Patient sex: M
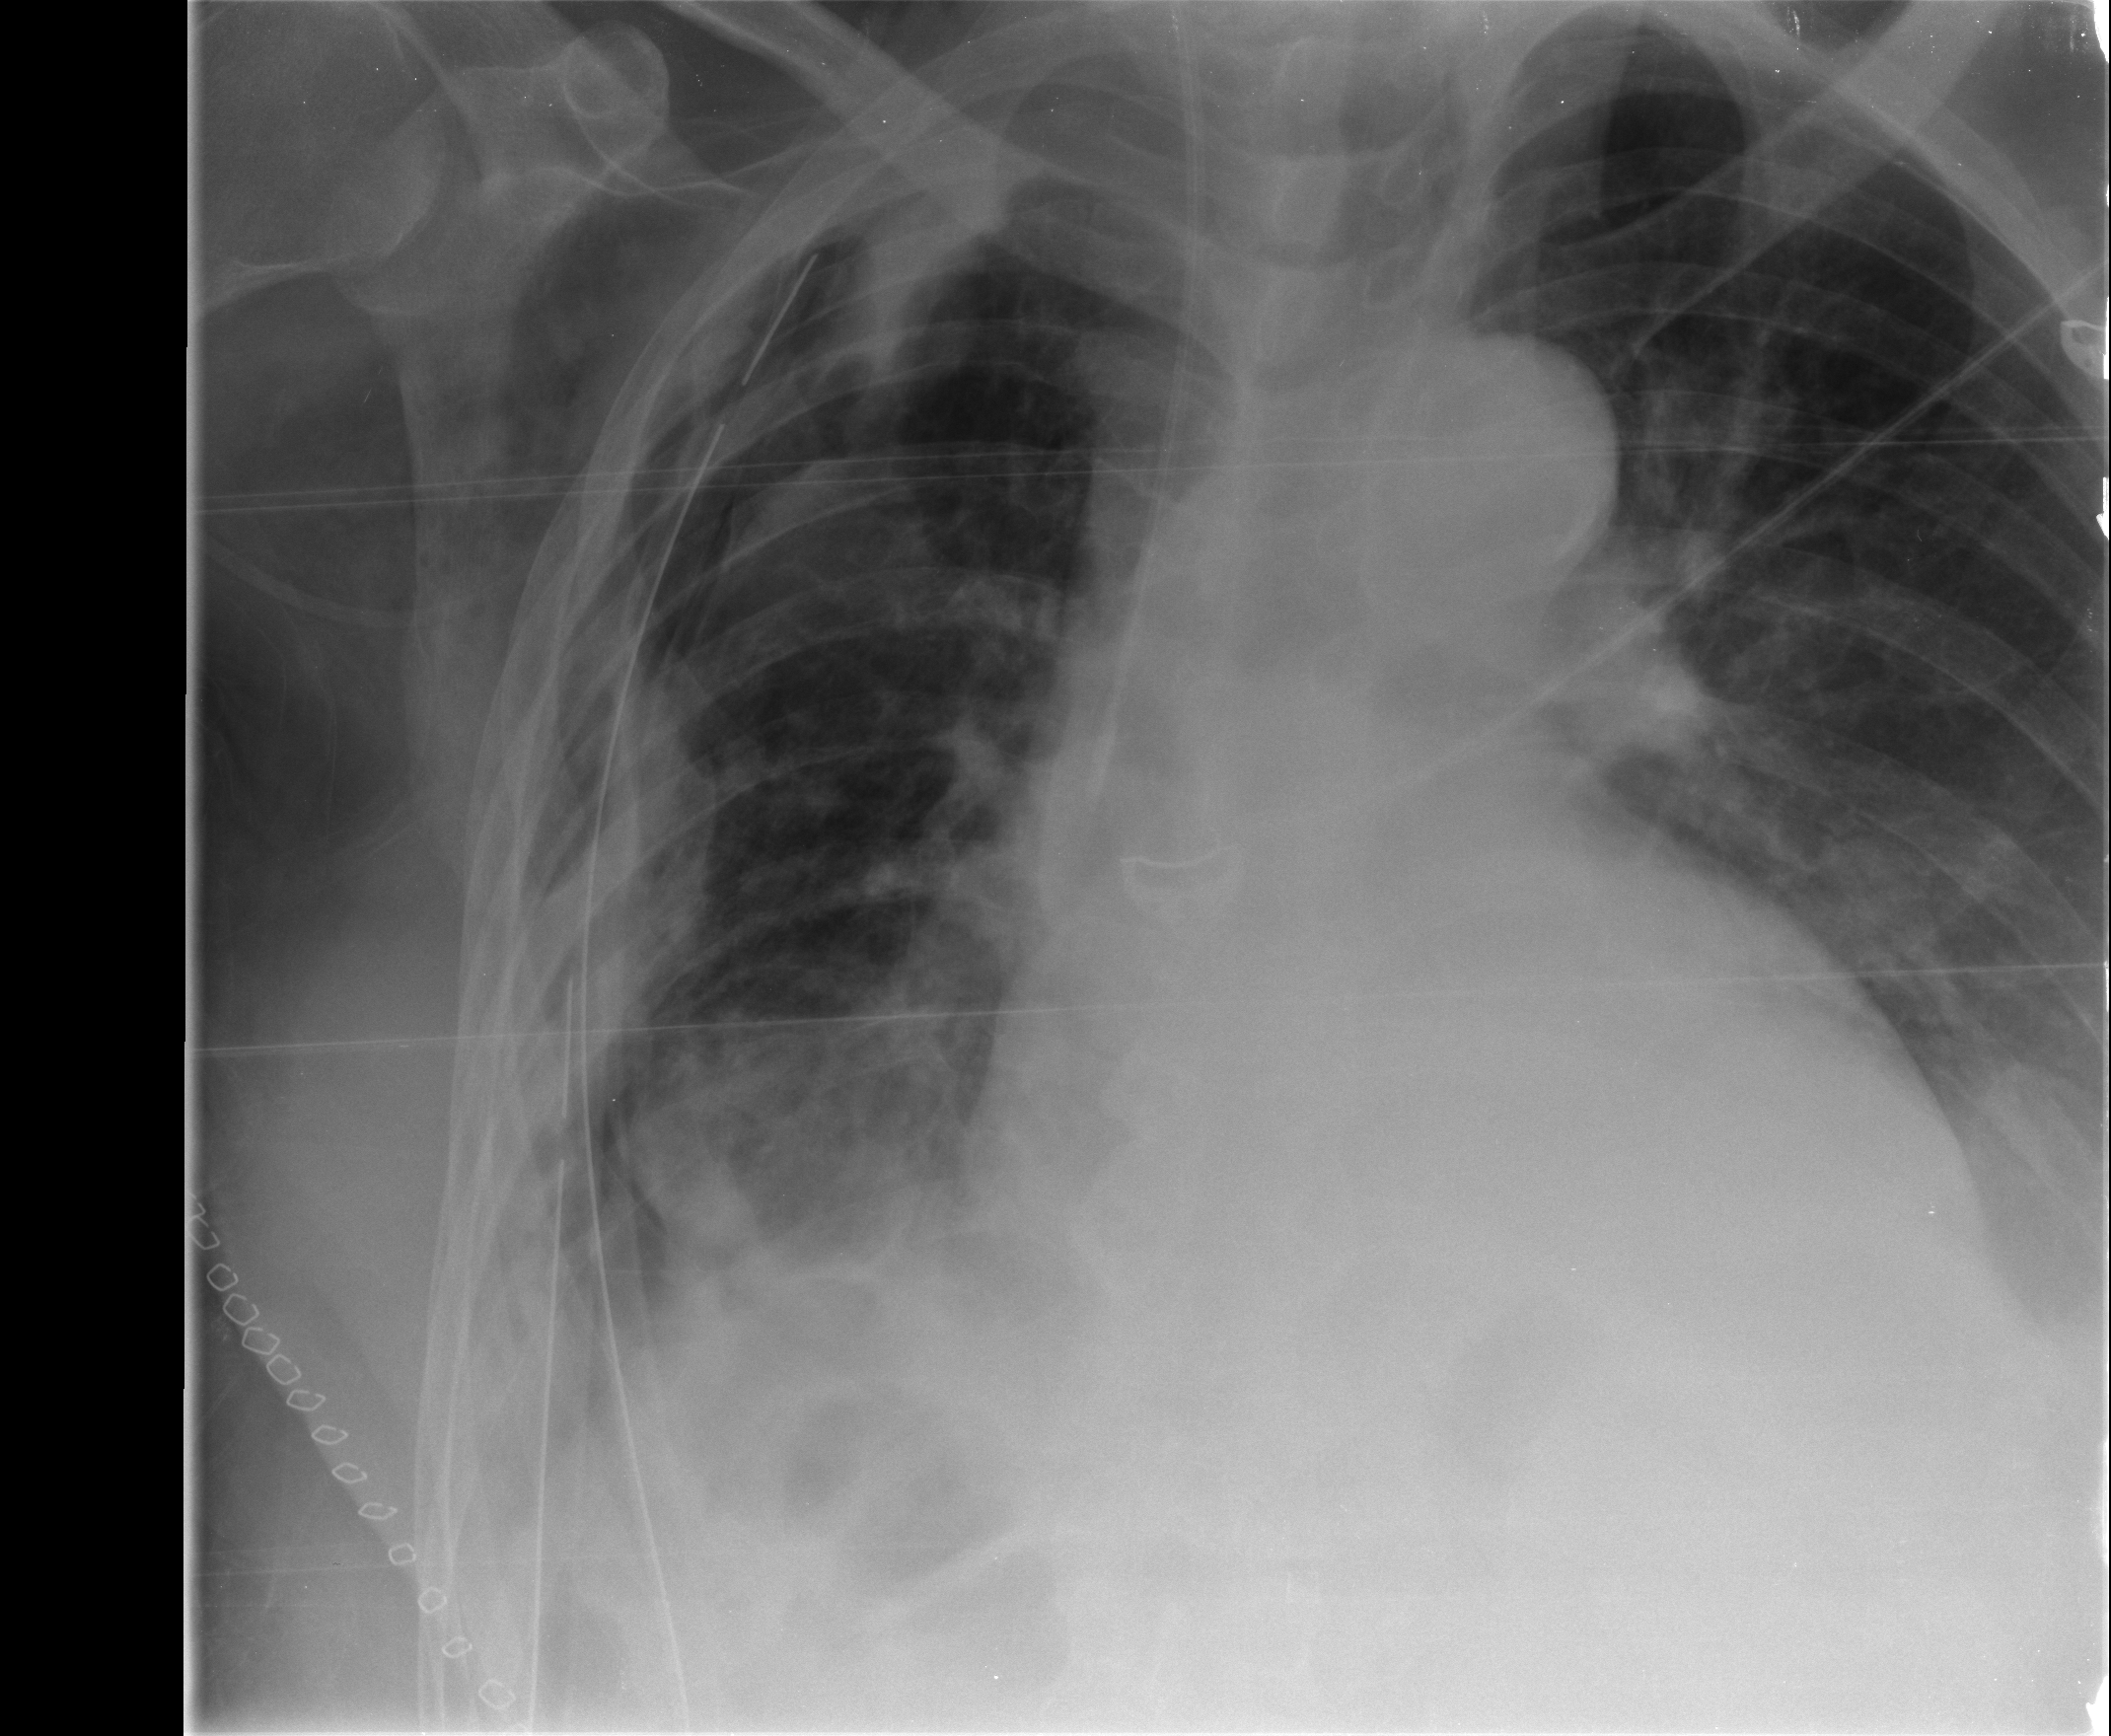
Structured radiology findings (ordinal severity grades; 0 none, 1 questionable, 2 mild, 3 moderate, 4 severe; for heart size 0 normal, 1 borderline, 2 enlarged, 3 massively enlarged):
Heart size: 2
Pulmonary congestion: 1
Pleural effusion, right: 2
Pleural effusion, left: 2
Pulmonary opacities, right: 2
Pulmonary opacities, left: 0
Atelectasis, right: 3
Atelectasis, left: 2